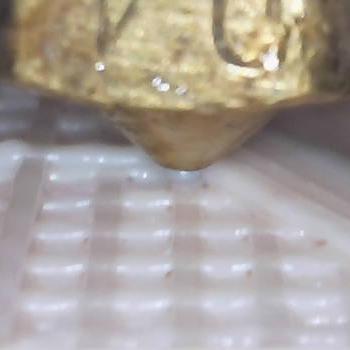
Flow rate: 252%